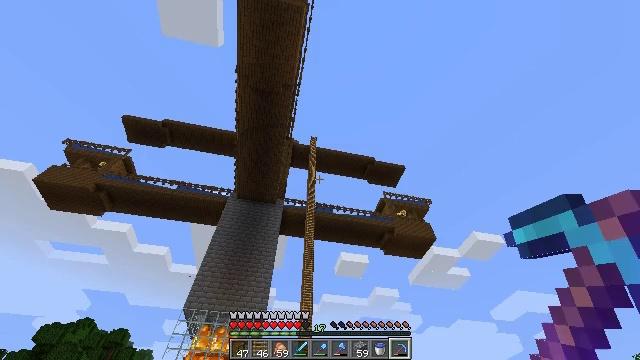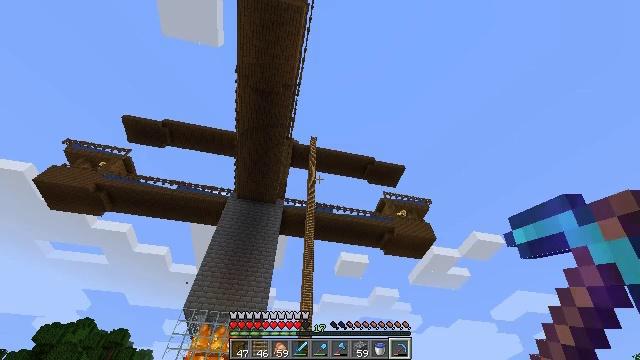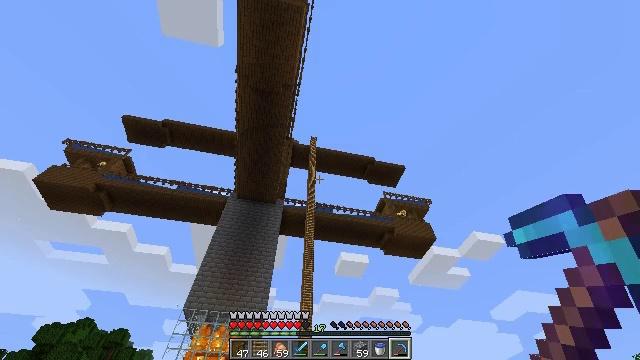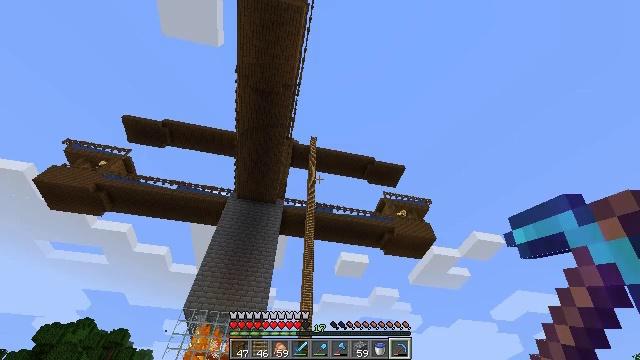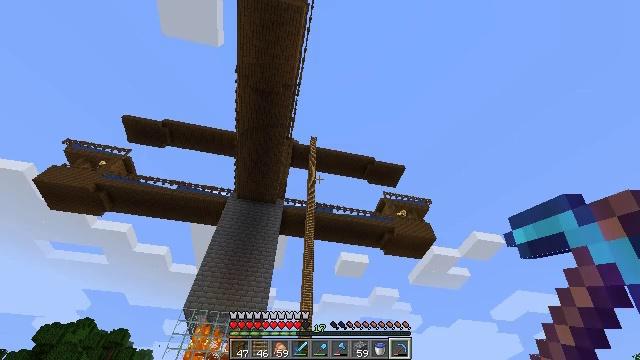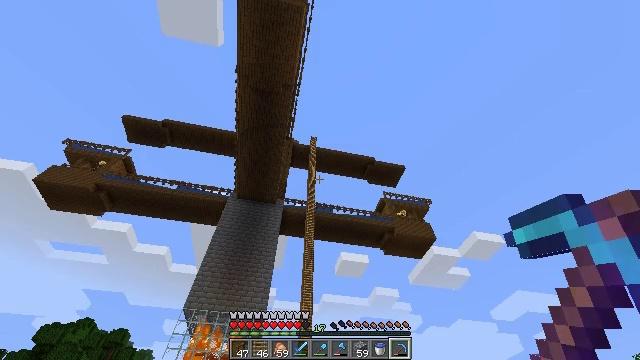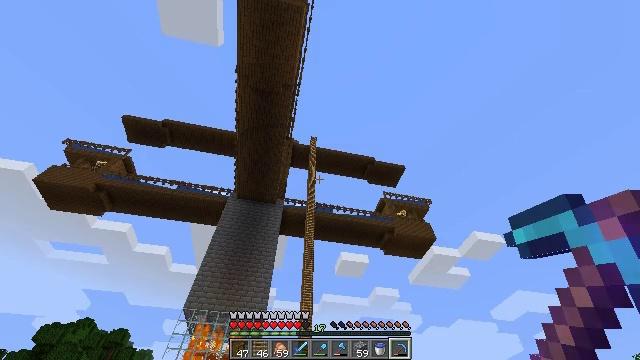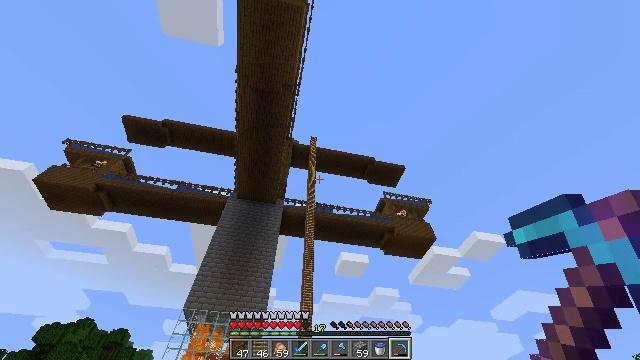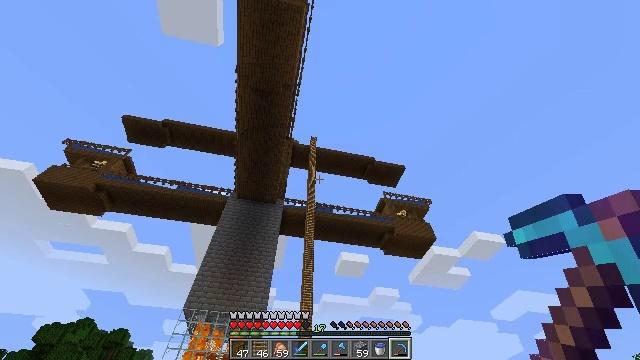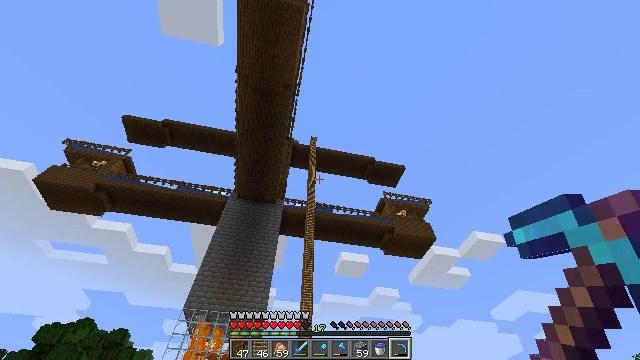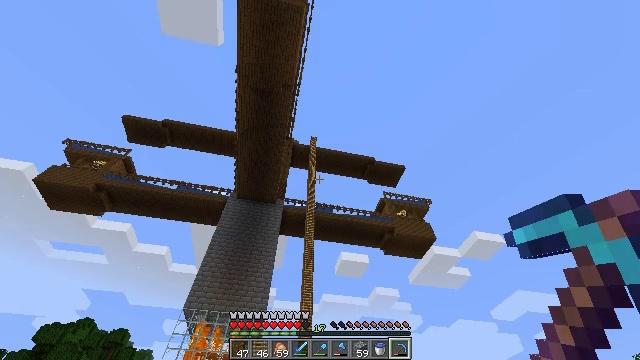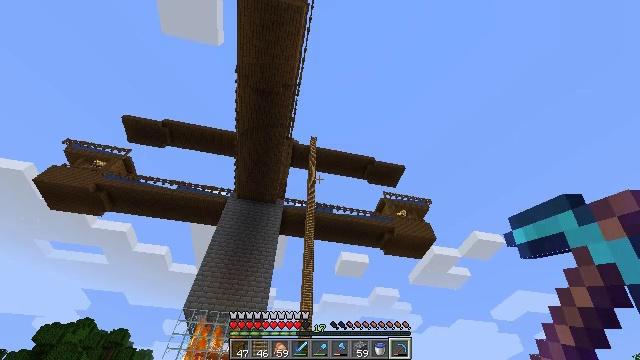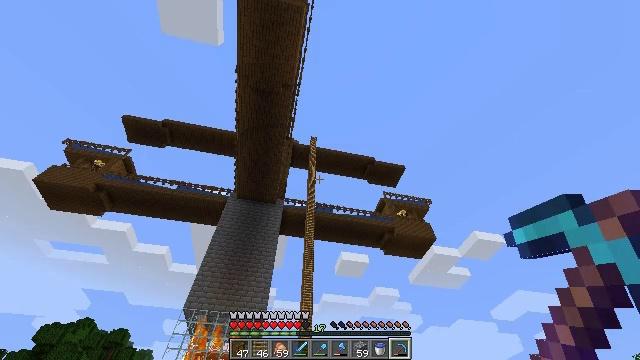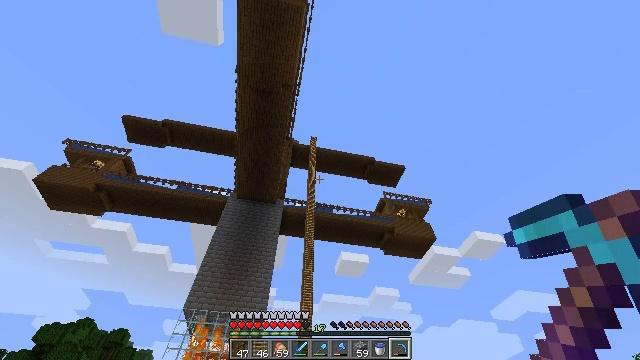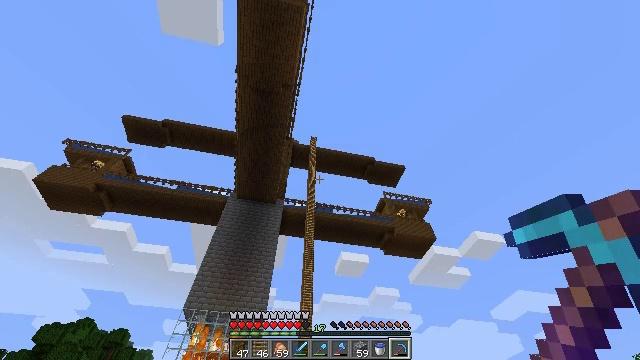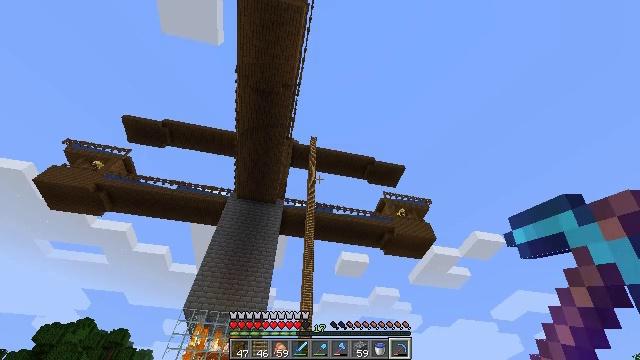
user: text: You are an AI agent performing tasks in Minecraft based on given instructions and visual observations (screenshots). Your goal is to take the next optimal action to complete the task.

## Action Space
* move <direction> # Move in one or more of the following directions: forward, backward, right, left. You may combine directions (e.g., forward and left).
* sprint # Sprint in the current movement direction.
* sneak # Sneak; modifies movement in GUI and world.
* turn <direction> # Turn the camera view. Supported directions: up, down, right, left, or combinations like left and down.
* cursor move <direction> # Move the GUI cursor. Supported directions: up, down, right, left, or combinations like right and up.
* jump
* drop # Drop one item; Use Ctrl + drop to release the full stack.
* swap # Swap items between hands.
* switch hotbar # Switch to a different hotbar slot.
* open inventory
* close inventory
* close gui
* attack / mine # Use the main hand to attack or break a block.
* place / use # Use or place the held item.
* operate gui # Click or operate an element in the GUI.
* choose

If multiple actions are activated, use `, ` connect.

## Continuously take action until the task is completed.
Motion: motion action
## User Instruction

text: Combine resources to make a piston.
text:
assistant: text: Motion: no_op
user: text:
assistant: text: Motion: no_op
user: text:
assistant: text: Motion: no_op
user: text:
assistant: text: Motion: no_op
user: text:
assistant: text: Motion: no_op
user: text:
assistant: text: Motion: no_op
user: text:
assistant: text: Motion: no_op
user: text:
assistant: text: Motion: no_op
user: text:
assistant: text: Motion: no_op
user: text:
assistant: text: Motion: no_op
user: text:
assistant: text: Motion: no_op
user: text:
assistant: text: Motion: no_op
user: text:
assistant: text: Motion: no_op
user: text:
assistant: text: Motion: no_op
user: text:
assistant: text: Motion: no_op
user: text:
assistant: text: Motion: no_op
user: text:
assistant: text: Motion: no_op
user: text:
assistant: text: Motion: no_op
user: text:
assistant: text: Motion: no_op
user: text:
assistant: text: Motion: no_op
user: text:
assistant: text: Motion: no_op
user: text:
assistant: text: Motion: no_op
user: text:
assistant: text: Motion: no_op
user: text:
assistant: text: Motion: no_op
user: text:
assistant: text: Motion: no_op
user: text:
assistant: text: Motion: no_op
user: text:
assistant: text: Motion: no_op
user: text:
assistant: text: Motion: no_op
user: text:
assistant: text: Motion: no_op
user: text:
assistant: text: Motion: no_op